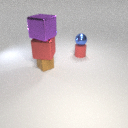
small blue metal sphere above small red rubber cylinder